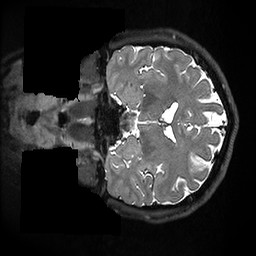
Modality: T2w
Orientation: coronal
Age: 28
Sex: male
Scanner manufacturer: ge
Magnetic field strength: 3 T
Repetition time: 3.202 s
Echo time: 0.05874 s